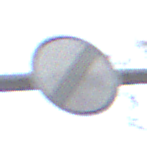
Verkehrszeichen: EndeSaemtlicherBegrenzungen
Umgebung: Outdoor, Nature
Tageszeit: MorningAfternoon
Wetter: Clear
Licht: Natural
Jahreszeit: Winter
Kontrast: HighContrast